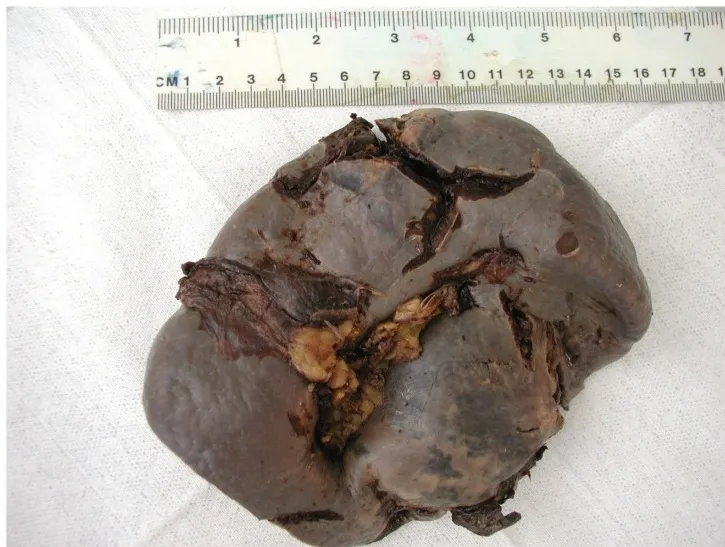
The external appearance of spleen reveals a large tear of the superior pole that extends laterally.
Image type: medical_photograph (other_medical_photograph)